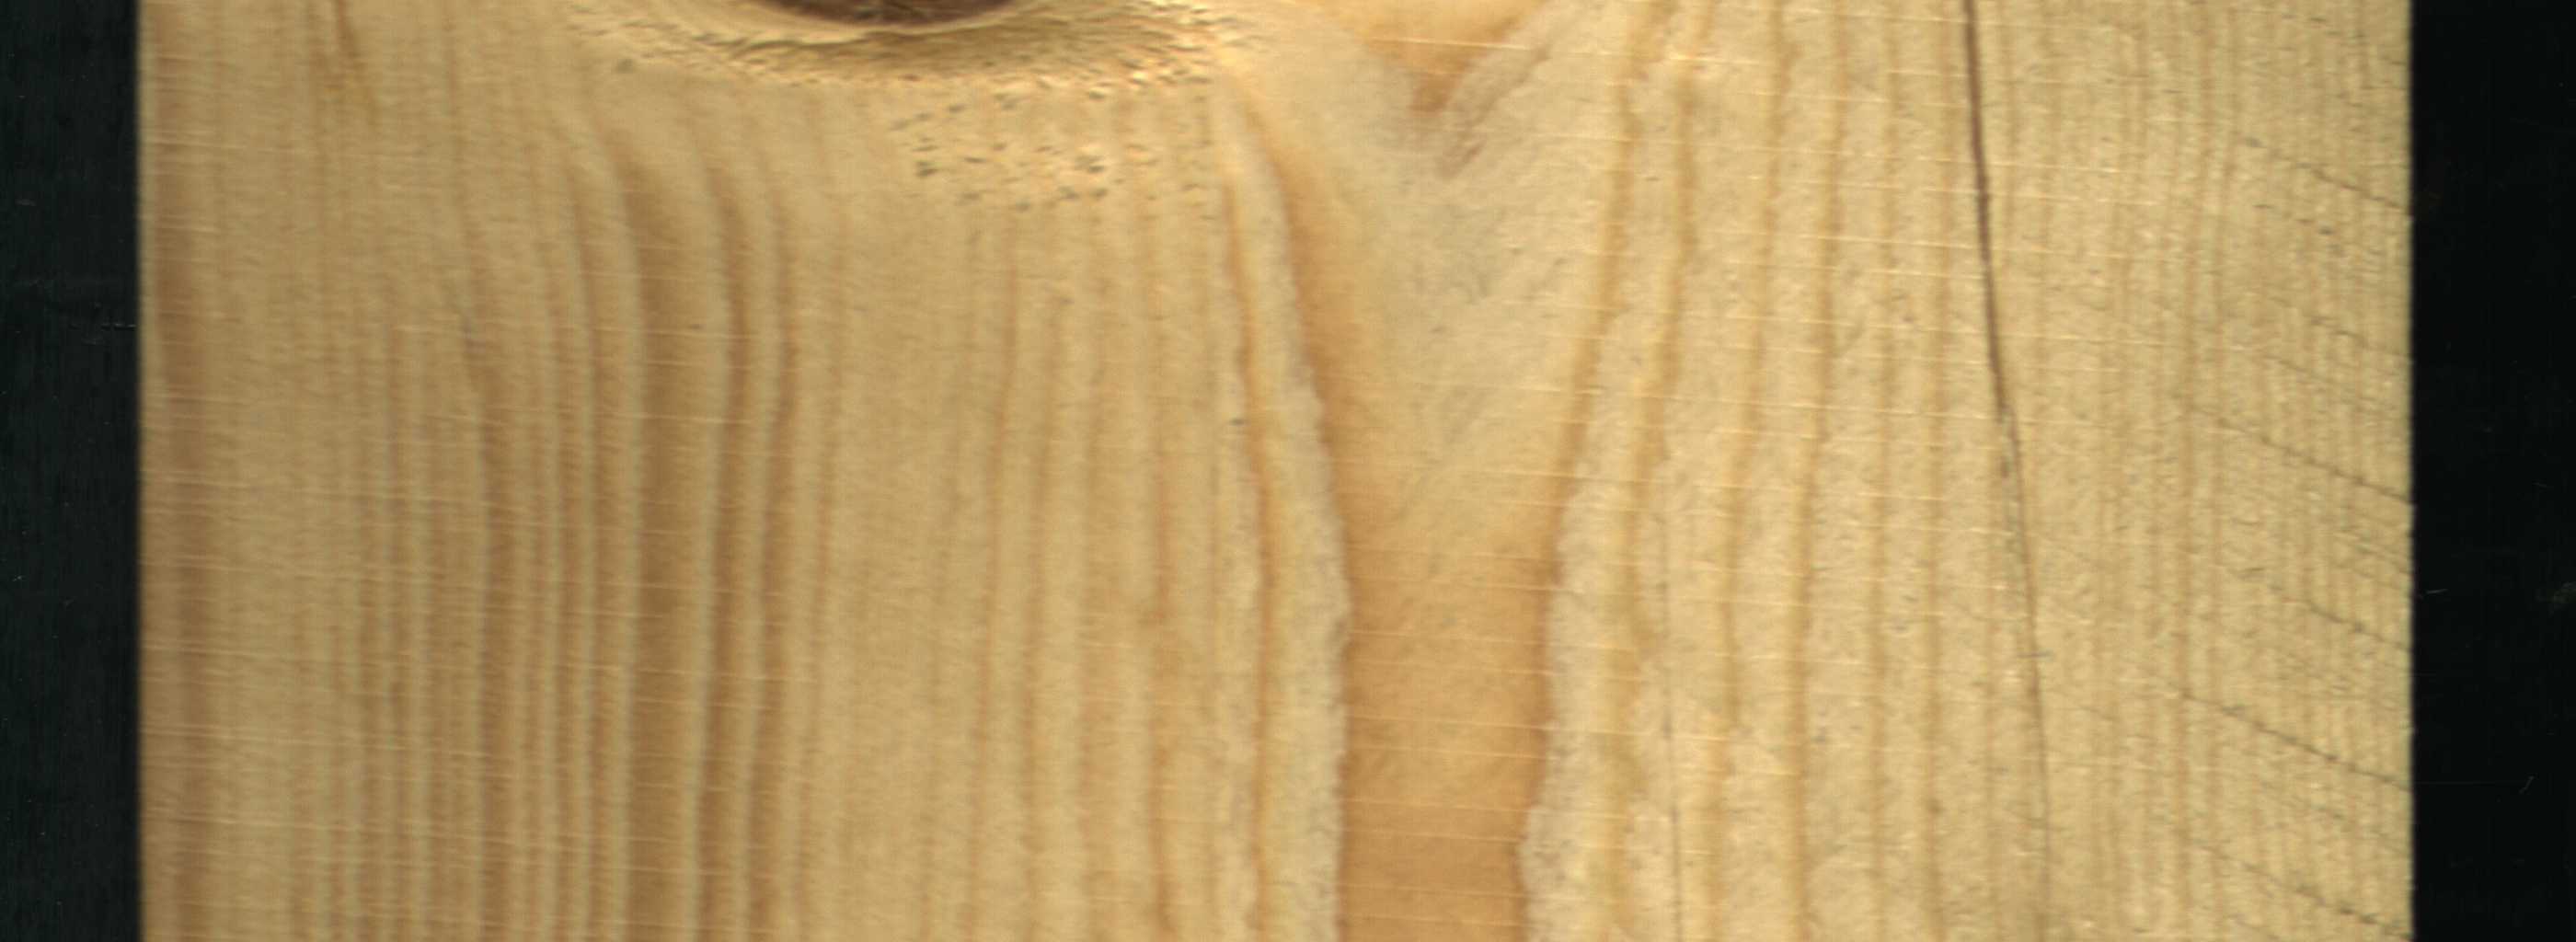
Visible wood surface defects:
Crack
Live_Knot